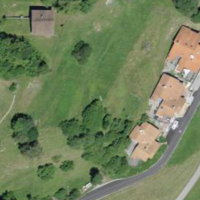
EUNIS habitat code: 24
Species observed at this site:
Vincetoxicum hirundinaria
Lasiommata maera
Vanessa cardui
Acer pseudoplatanus